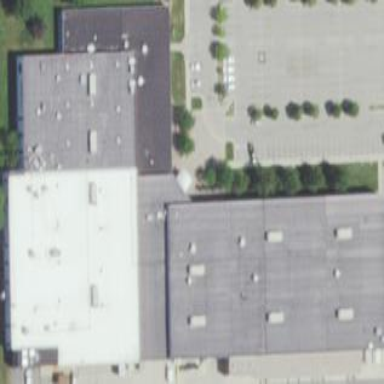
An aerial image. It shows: Industrial building.